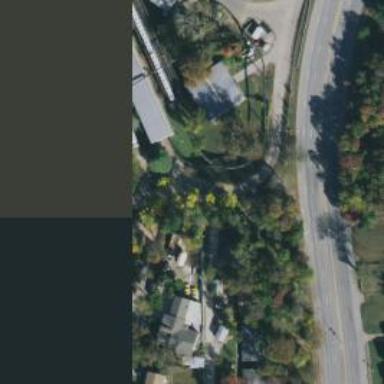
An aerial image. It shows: Monorail bridge over yard.